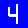
Digit: 4